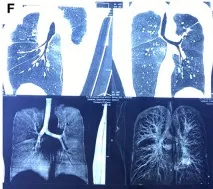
Uniportal VATS secondary carinal resection and reconstruction for tracheobronchial mucoepidermoid carcinoma. (F) CT bronchography at the 6-month postoperative follow-up showed no bronchial stenosis of the right lung.
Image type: radiology (ct)